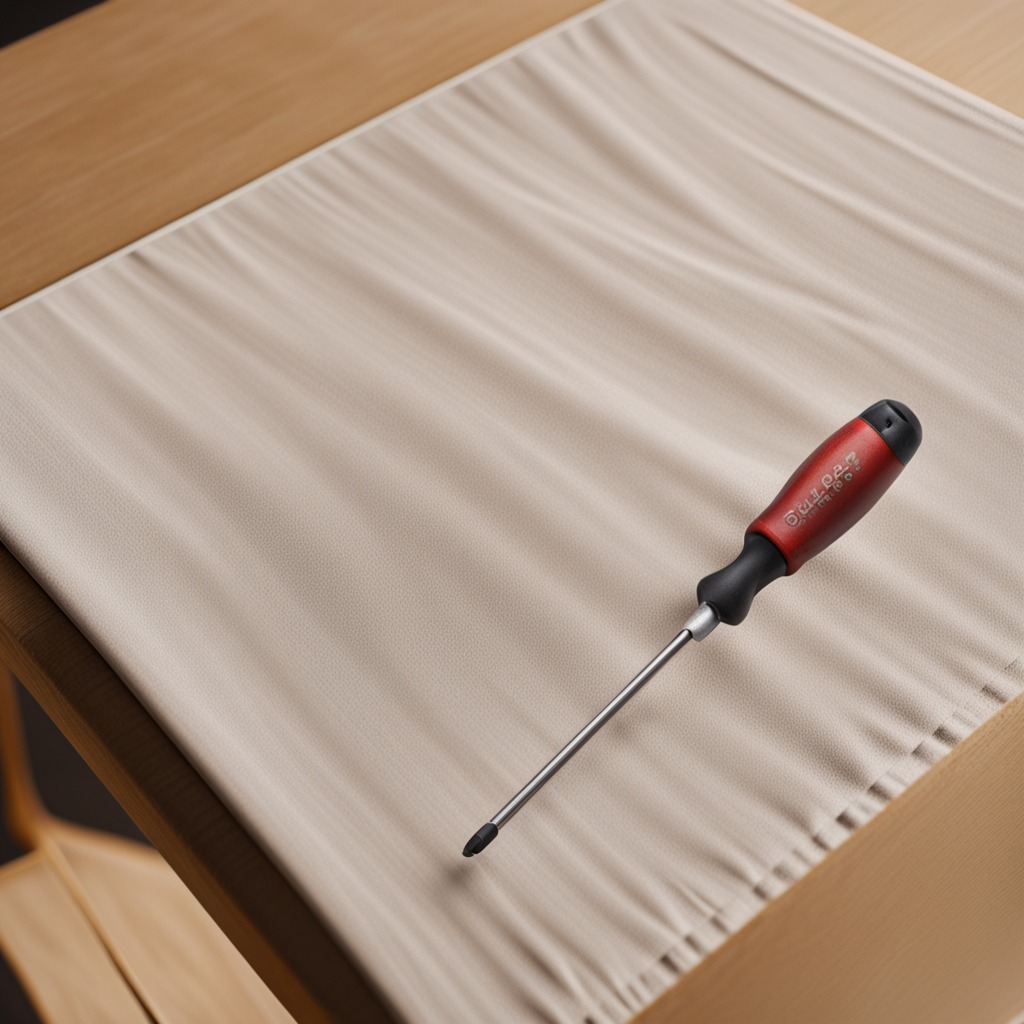
A screwdriver is lying on the wooden table.